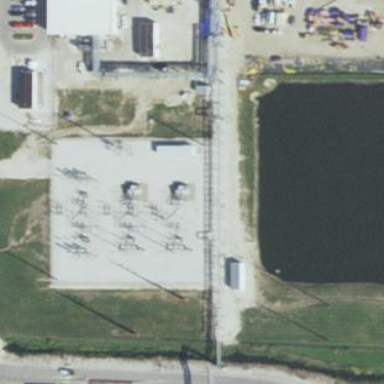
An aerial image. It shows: Outdoor industrial power substation.